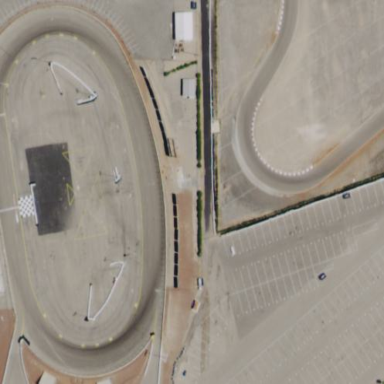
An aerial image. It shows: Motor sport raceway.